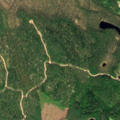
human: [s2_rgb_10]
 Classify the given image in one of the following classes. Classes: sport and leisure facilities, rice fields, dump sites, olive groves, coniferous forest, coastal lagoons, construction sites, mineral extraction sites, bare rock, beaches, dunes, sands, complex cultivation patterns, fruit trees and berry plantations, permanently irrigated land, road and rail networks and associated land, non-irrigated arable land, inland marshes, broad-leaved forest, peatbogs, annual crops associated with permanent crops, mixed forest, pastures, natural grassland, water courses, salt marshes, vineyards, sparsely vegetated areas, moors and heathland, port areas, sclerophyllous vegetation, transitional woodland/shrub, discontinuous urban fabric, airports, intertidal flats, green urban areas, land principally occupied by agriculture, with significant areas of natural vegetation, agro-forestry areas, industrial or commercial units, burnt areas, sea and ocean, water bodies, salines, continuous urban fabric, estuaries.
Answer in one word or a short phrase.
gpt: coniferous forest